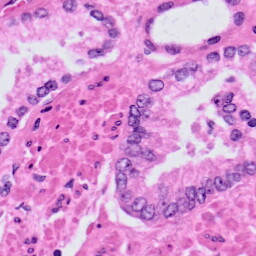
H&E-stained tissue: Prostate